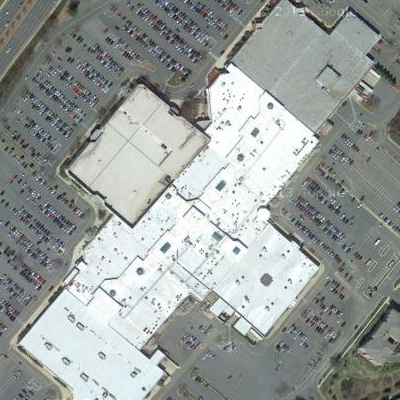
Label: Industry